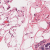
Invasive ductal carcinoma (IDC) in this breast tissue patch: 0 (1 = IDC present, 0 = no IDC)